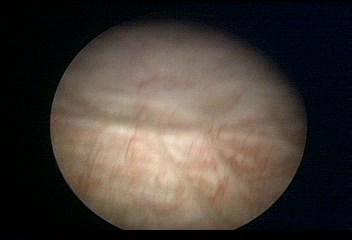
Modality: WLC
Class: Normal mucosa
Bladder cancer association: No